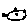
Label: fish